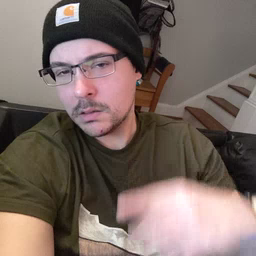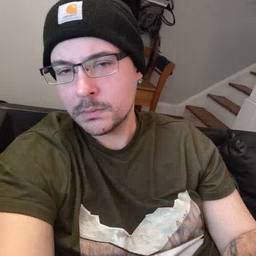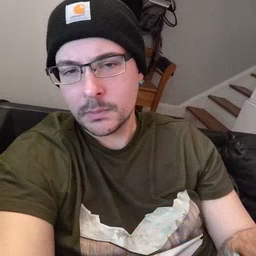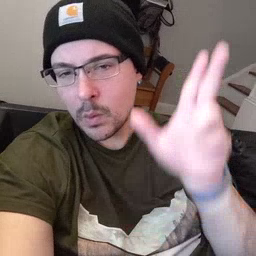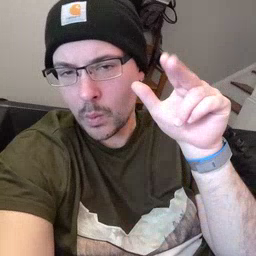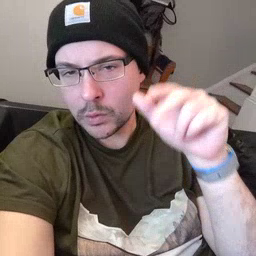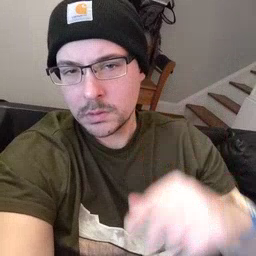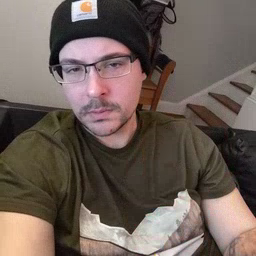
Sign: horse